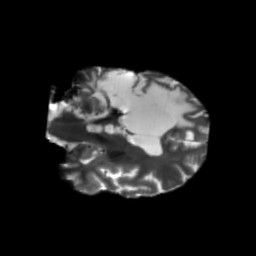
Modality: T2w
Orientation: coronal
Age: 43
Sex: male
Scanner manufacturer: siemens
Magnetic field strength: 3 T
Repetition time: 5.47 s
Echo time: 0.0854 s